九年级 · 解析几何
二次函数 $y=a x^{2}+b x+c(a \neq 0)$ 的图象如图所示, 下列结论正确是（）
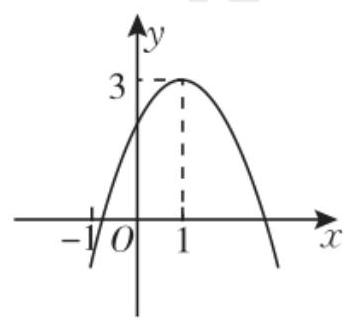
A. $a b c>0$B. $2 a+b<0$C. $3 a+c<0$D. $a x^{2}+b x+c-3=0$, 有两个不相等的实数根
答案: C
解析: C【解析】由二次函数图象开口向下可知,a<0,由“左同右异”可知b>0,由图象与y轴交于正半轴可知c>0,故abc<0,故A选项错误;由图象可知,对称轴为直线x=1,即-fracb2a=1,则b=-2a,故2a+b=0,故B选项错误;当x=-1时,y=a-b+c=a+2a+c=3a+c,由图象与x轴交于x轴下方可知,当x=-1时,y<0,即3a+c<0，故C选项正确;当y=3时,ax^2+bx+c=3,即ax^2+bx+c-3=0,由图象可知,当y=3时,x=1,故ax^2+bx+c-3=0有两个相等的实数根,故D选项错误.故选C.